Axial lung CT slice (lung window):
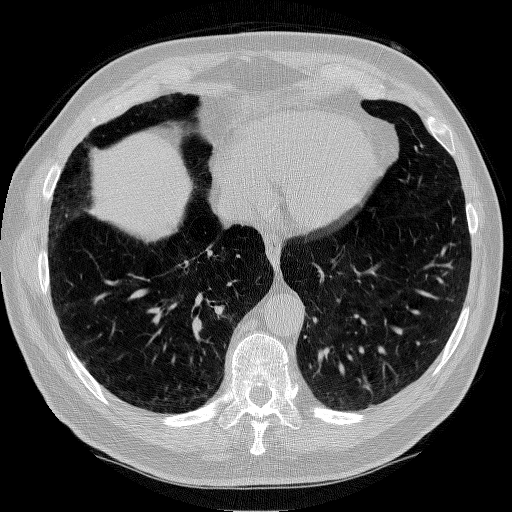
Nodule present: no